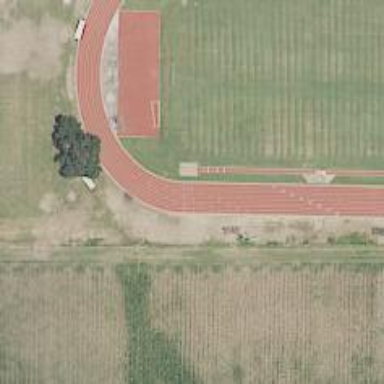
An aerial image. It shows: Track located within leisure land area.